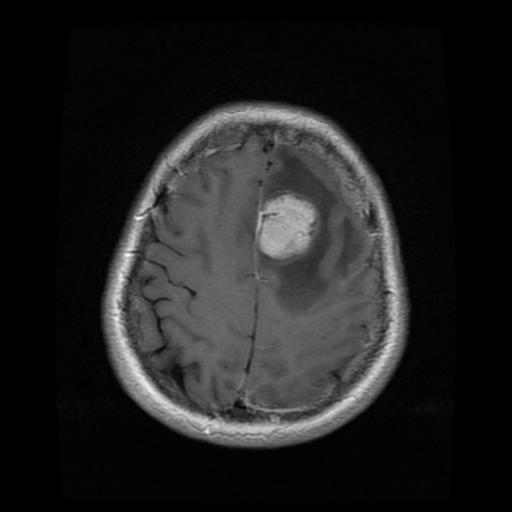
Label: meningioma